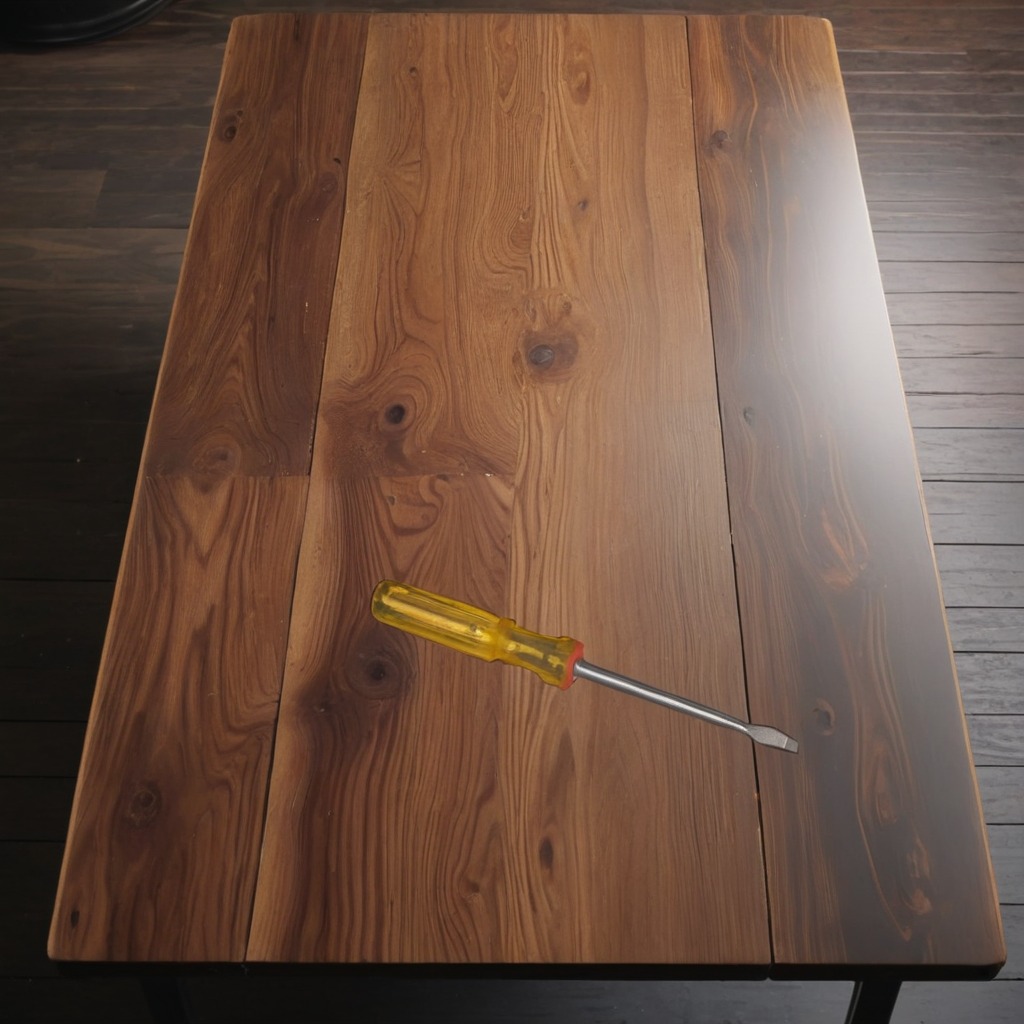
A screwdriver is lying on the wooden table in the garage.